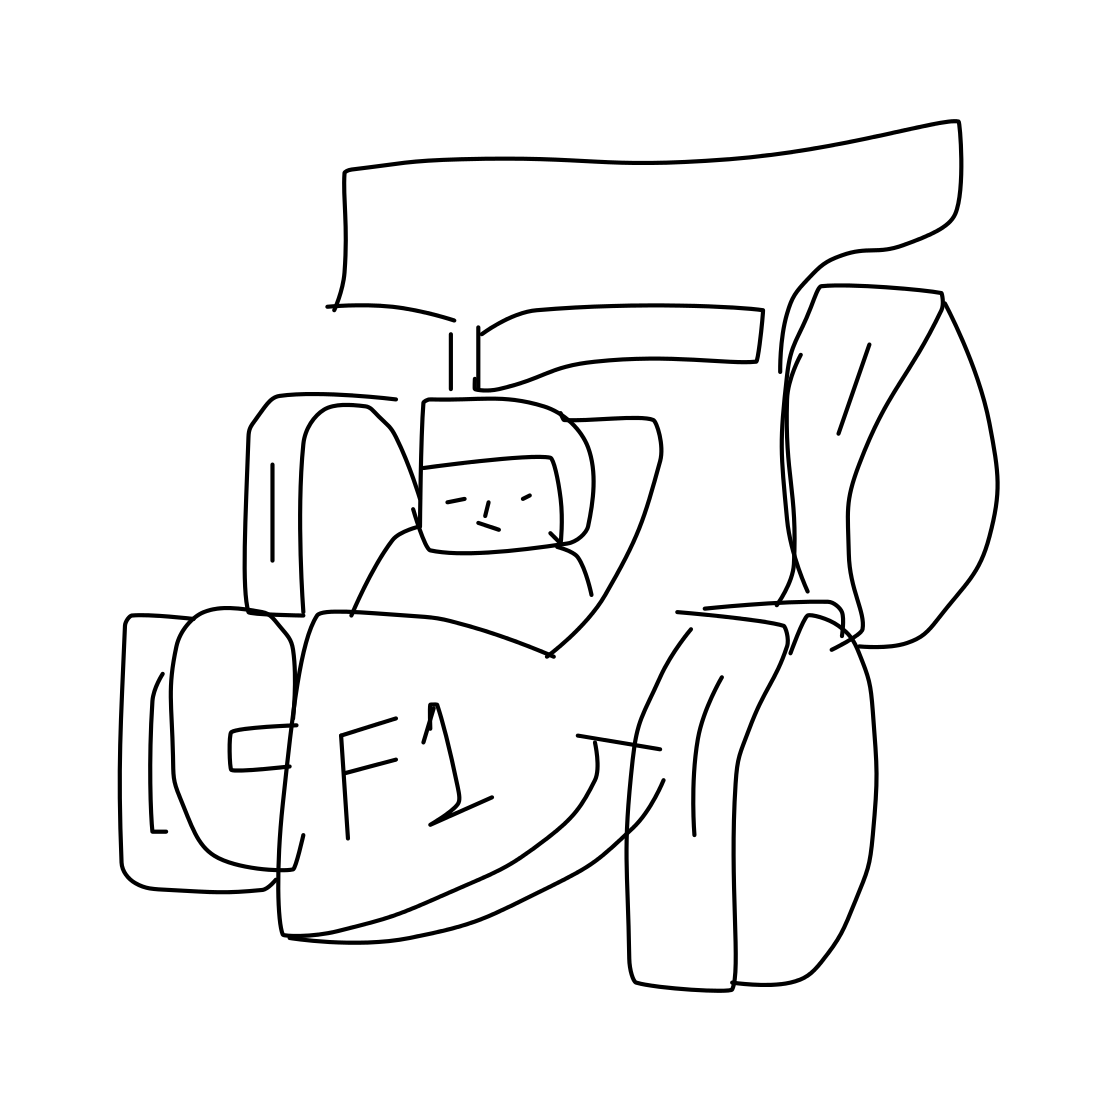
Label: race car